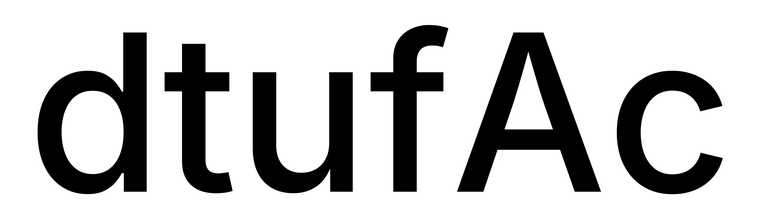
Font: Inter_Medium